Field crop: maize
Growth stage: 2
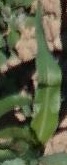
Species: maize